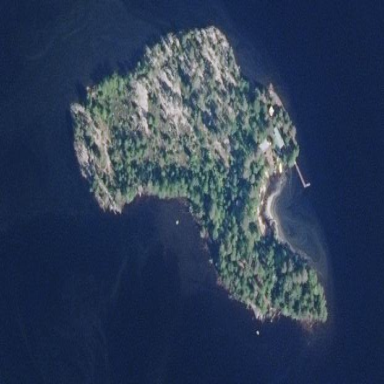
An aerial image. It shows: Islet surrounded by woodland.